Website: walmart
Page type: delivery-shipping
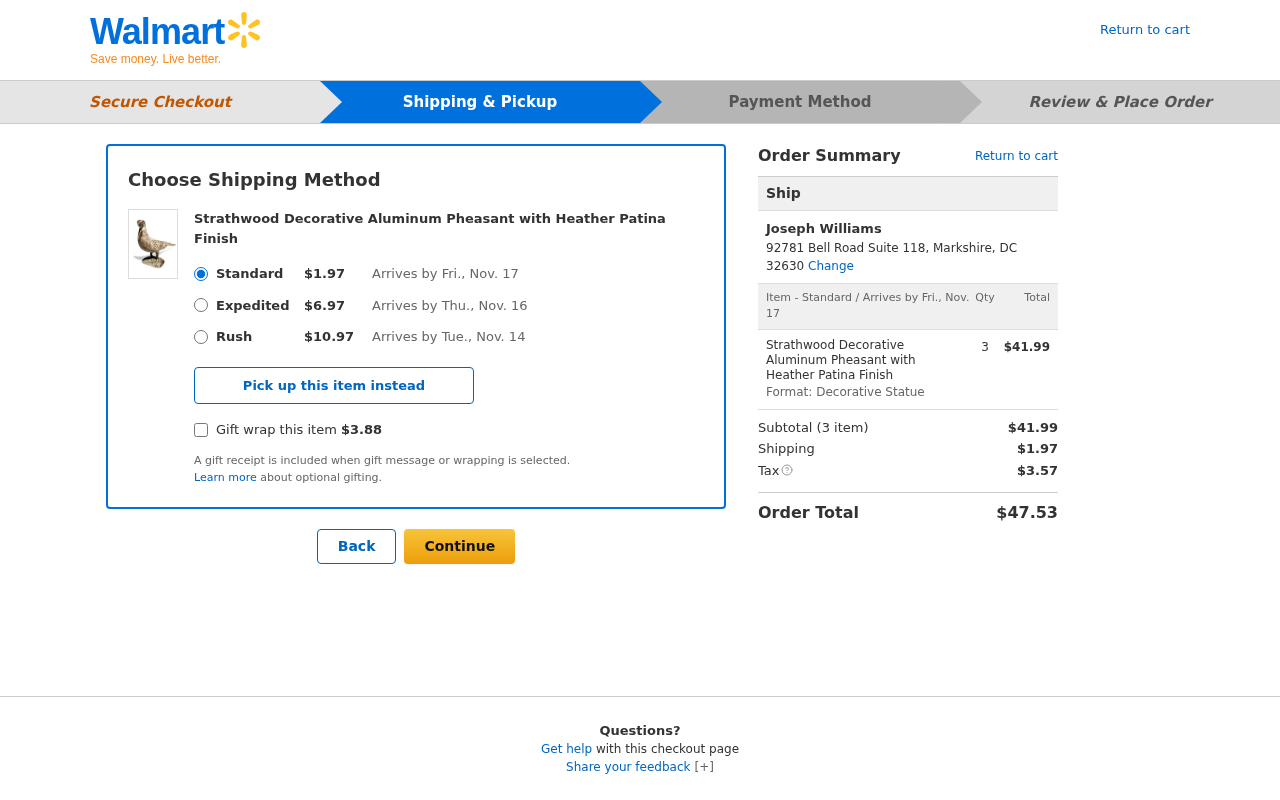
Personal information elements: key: PII_CITY_STATE_ZIP
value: Markshire, DC 32630
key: PII_FULLNAME
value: Joseph Williams
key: PII_STREET
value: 92781 Bell Road Suite 118
Product elements: key: PRODUCT1_ITEM_CATEGORY
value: Decorative Statue
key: PRODUCT1_NAME
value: Strathwood Decorative Aluminum Pheasant with Heather Patina Finish
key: PRODUCT1_PRICE
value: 41.99
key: PRODUCT1_QUANTITY
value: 3
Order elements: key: ORDER_SHIPPING_STANDARD
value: $1.97
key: ORDER_DELIVERY_DATE
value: Fri., Nov. 17
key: ORDER_SHIPPING_EXPEDITED
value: $6.97
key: ORDER_DELIVERY_EXPEDITED
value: Thu., Nov. 16
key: ORDER_SHIPPING_RUSH
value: $10.97
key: ORDER_DELIVERY_RUSH
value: Tue., Nov. 14
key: ORDER_GIFT_WRAP
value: $3.88
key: ORDER_DELIVERY_DATE2
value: Fri., Nov. 17
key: ORDER_NUM_ITEMS
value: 3
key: ORDER_SUBTOTAL
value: $41.99
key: ORDER_SHIPPING_COST
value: $1.97
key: ORDER_TAX
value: $3.57
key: ORDER_TOTAL
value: $47.53